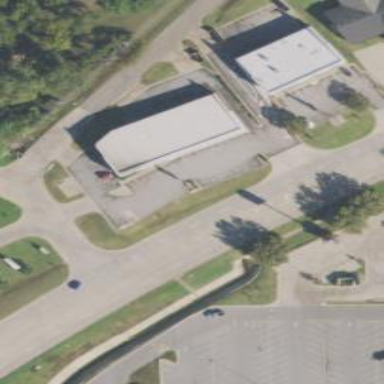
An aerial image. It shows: Healthcare clinic.